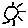
Label: sun